You are looking at a signal-to-image encoding: consecutive vibration samples arranged as the rows of a grayscale square. Based on the visible evidence, which condition applies: normal, inner_race, outer_race, ball?
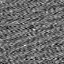
Answer: outer_race